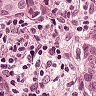
Metastatic tissue present: yes